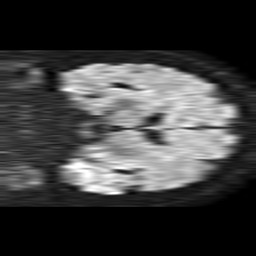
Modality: TRACE
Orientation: coronal
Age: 68
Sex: female
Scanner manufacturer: philips
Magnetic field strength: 1.5 T
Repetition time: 4.6 s
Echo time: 0.08528 s